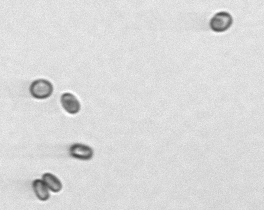
Label: Thalassiosira_sp_aff_mala